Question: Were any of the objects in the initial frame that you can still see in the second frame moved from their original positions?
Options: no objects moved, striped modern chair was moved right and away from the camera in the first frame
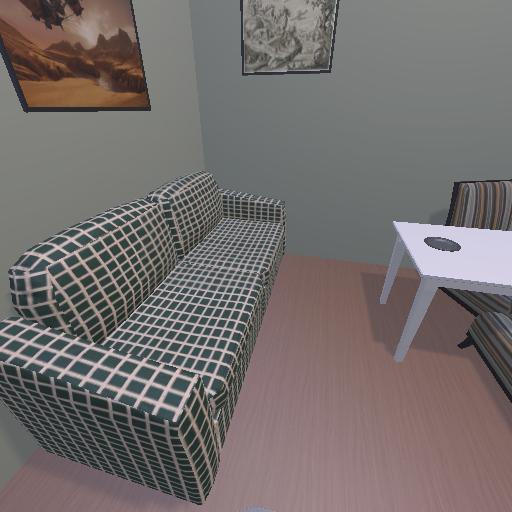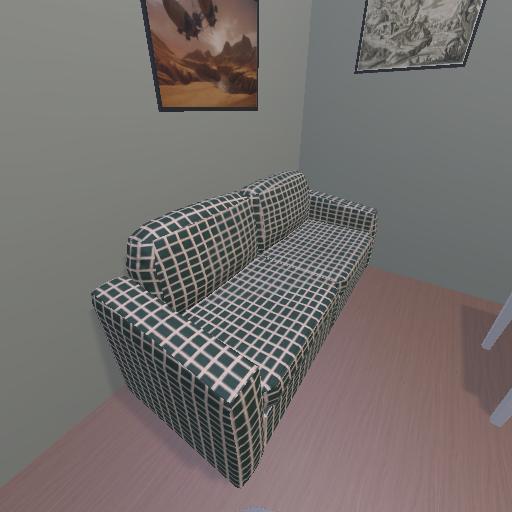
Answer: no objects moved